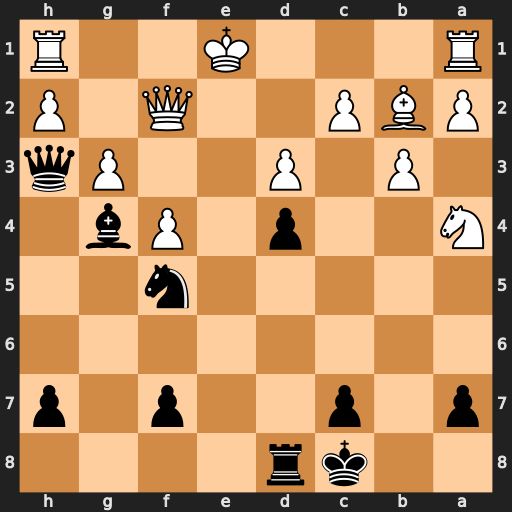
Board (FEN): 2kr4/p1p2p1p/8/5n2/N2p1Pb1/1P1P2Pq/PBP2Q1P/R3K2R
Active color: b
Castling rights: KQ
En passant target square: -
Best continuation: Re8+ Kd2 Re2+ Qxe2 Bxe2